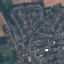
Land use / land cover: Residential